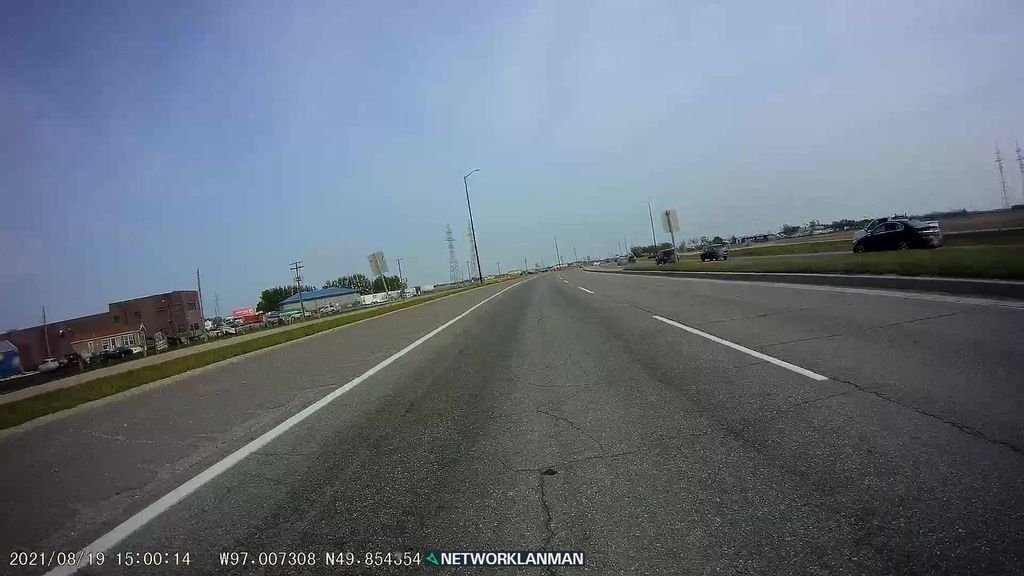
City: winnipeg